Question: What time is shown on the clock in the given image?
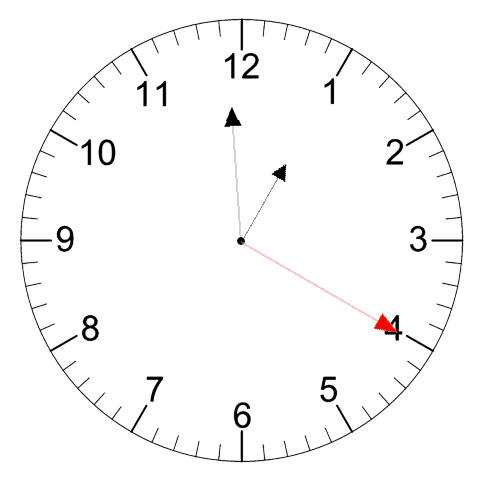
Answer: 12:59:20